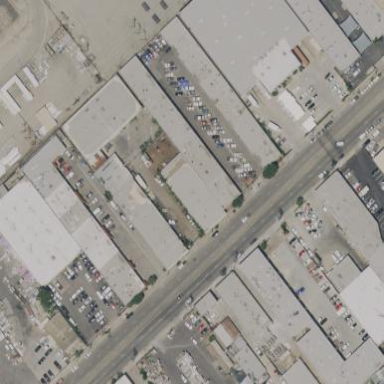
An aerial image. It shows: Industrial building.